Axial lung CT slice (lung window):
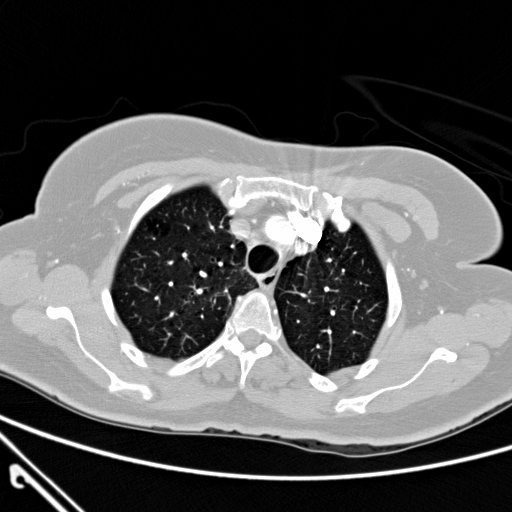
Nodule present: no